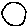
Label: circle